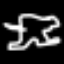
Label: frog